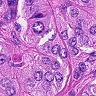
Metastatic tissue present: yes